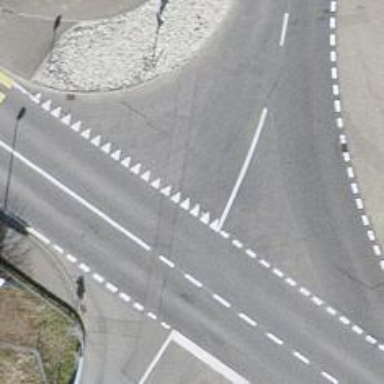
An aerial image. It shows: Road with "give way" sign.